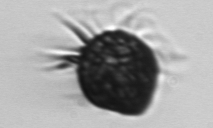
Label: Strombidium_morphotype2